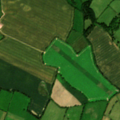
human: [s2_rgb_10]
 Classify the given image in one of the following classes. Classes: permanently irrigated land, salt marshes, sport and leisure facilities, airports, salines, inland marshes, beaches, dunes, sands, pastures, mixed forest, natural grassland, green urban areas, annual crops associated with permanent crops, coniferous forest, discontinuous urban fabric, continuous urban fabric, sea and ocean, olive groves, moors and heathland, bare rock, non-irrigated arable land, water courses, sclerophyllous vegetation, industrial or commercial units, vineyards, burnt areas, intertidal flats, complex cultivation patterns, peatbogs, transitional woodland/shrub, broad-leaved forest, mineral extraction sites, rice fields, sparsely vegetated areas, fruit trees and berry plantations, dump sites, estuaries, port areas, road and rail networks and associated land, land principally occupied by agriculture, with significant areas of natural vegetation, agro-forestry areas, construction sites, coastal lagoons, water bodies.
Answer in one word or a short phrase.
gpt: non-irrigated arable land, pastures